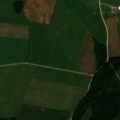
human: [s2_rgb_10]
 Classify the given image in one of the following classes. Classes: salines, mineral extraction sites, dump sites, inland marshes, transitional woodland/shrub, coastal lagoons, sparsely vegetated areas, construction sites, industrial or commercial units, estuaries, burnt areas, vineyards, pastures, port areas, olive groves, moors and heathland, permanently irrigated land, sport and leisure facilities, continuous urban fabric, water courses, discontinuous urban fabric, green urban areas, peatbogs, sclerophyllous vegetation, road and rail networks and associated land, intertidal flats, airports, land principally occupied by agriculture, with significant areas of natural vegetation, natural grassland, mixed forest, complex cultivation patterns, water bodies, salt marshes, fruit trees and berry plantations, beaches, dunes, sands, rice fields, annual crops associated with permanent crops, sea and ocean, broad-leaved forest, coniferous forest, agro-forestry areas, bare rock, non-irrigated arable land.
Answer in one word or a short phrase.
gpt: non-irrigated arable land, coniferous forest